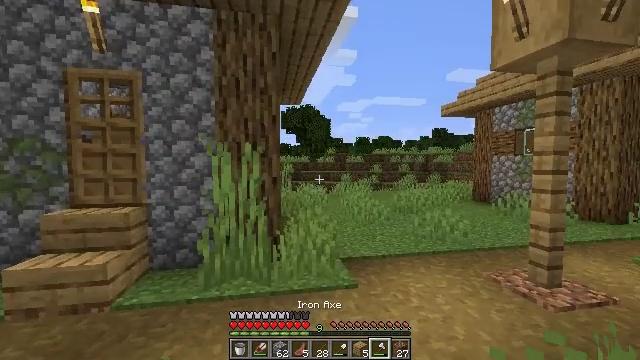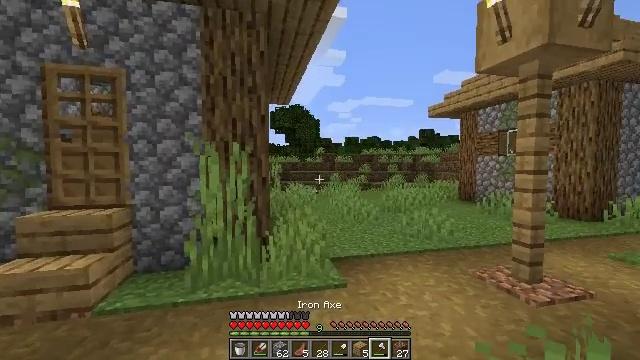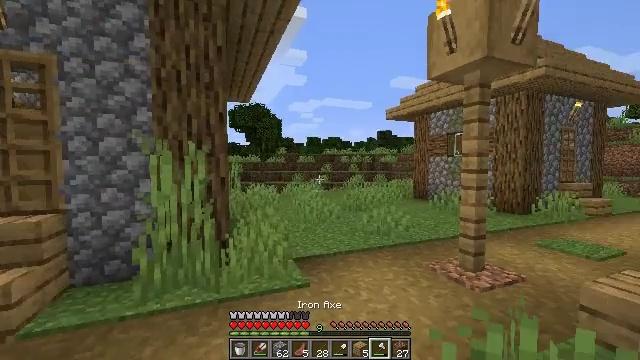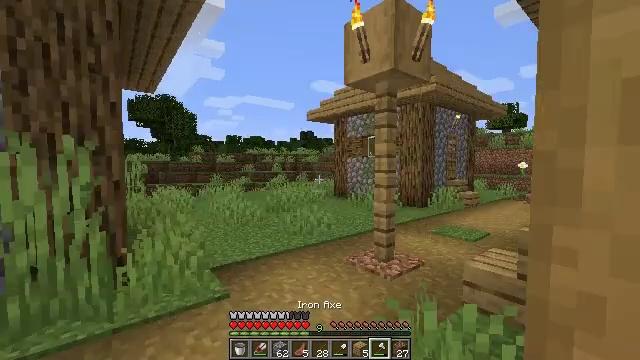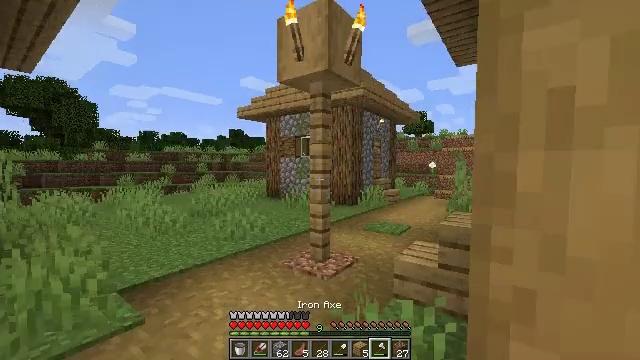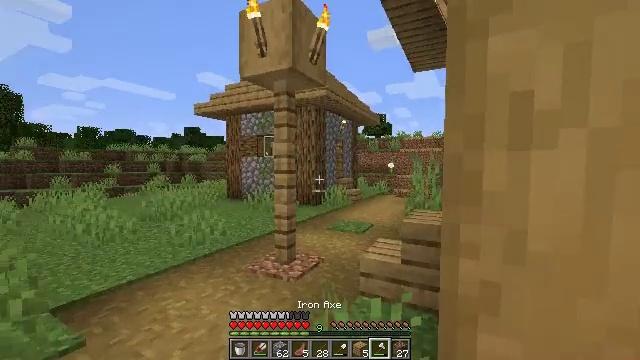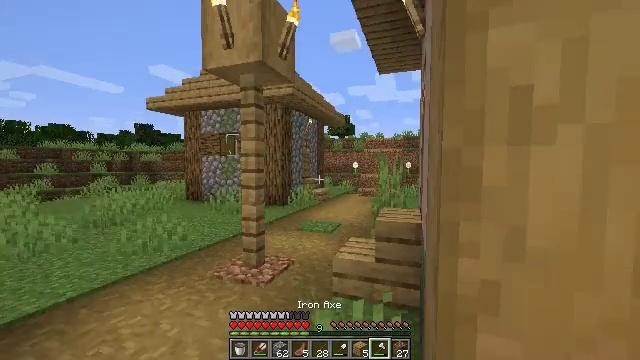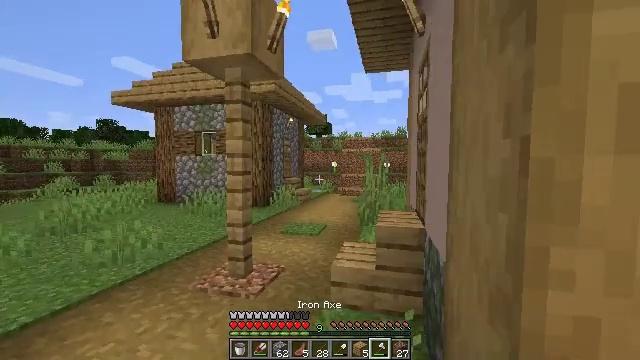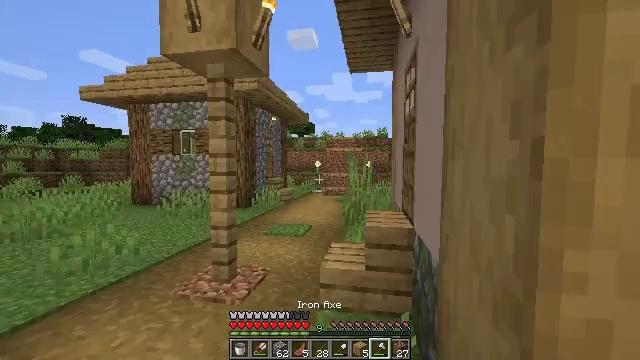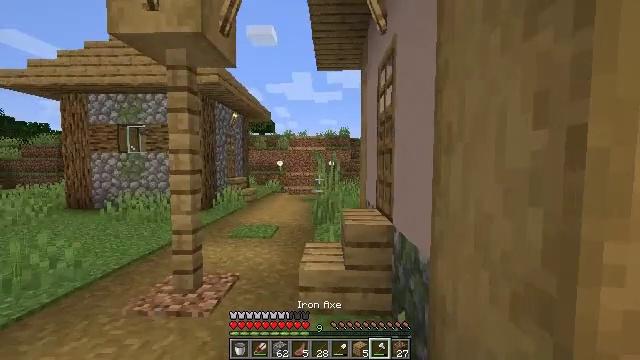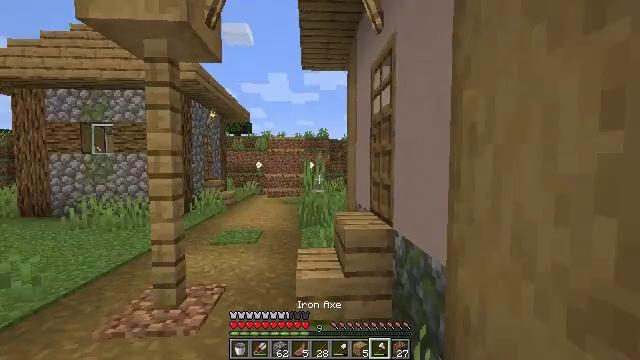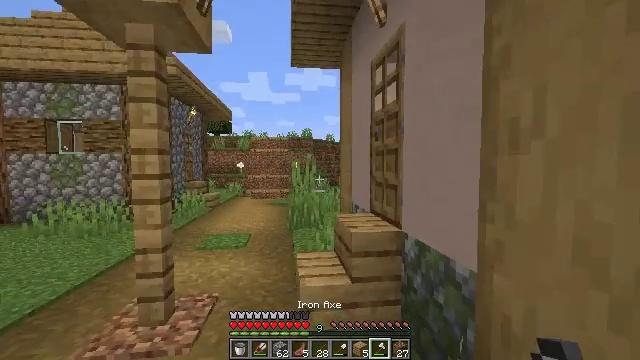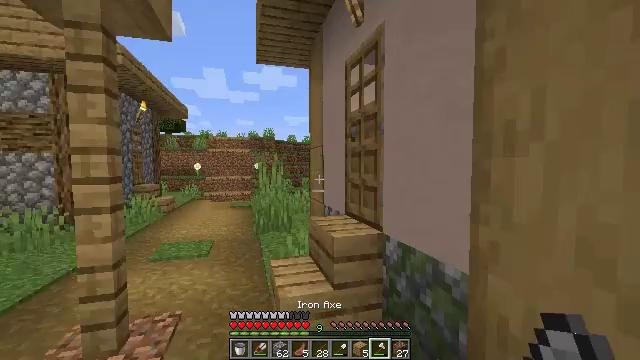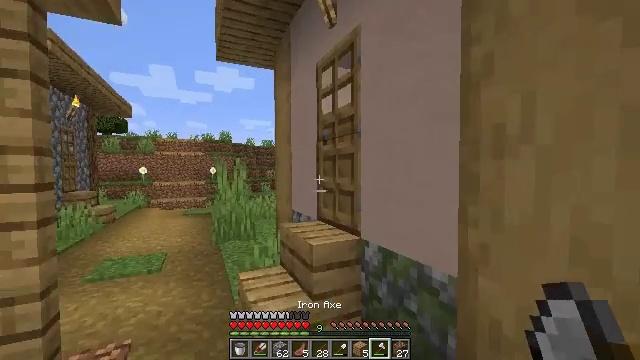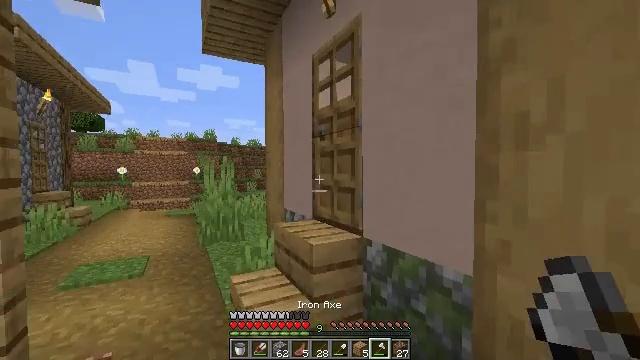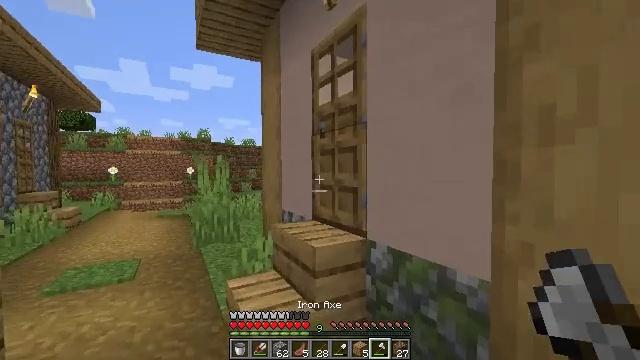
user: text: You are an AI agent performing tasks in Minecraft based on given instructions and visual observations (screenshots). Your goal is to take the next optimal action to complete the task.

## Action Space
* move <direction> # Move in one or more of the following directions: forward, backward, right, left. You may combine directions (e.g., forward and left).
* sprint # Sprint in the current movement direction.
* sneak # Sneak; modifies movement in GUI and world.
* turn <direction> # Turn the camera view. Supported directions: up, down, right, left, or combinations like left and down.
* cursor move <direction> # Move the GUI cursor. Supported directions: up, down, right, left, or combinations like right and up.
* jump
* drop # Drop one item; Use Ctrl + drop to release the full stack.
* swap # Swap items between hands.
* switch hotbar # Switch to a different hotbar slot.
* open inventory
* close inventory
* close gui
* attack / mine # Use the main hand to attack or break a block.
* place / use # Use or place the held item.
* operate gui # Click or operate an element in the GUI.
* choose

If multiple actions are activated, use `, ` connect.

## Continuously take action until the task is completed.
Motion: motion action
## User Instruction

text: Mine the yellow bed to pick it up.
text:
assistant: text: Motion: turn right
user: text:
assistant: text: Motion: turn right
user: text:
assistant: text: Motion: move forward, turn right
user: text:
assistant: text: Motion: move forward and move left, turn right
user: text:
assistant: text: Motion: move forward and move left, turn right
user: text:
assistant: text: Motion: move forward and move left, turn right
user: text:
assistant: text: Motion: move forward and move left, turn right
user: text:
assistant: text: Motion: move forward and move left, turn right
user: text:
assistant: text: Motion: move forward and move left, turn right
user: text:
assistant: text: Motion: move forward and move left, turn right
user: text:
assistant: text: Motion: move forward and move left, turn right
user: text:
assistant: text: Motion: move forward and move left, turn right
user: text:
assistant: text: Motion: move forward and move left, turn right
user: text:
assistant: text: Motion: move forward, turn right
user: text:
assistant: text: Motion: move forward, turn right
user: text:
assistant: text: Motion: move forward, turn right
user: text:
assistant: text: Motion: move forward, turn right
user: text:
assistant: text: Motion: move forward, use / place
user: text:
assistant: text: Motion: use / place
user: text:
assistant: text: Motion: turn right, use / place
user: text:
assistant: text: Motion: turn right
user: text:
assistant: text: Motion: move forward and move left, turn right
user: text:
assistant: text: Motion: move forward and move left, turn right
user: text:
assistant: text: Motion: move forward and move left, turn right
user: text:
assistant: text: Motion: move forward and move left, turn right and down
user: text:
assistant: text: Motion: move forward and move left, turn right
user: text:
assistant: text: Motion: move forward and move left, turn right
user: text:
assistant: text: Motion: move forward and move left, turn right and down
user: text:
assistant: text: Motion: move forward, turn right and down
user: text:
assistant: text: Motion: move forward